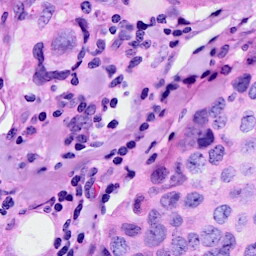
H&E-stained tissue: Breast